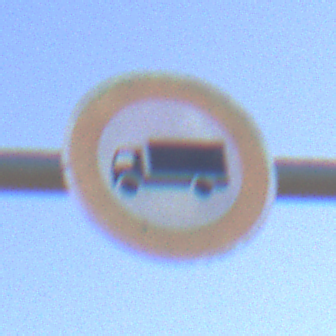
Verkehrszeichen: VerbotFuerKraftfahrzeugeUeberDreiKommaFuenfTonnen
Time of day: SunriseSunset
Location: Outdoor (Nature)
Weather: Clear
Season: NotSpecified
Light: Natural